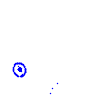
Particle: pion